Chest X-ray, AP view. Patient: 62 years old, sex F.
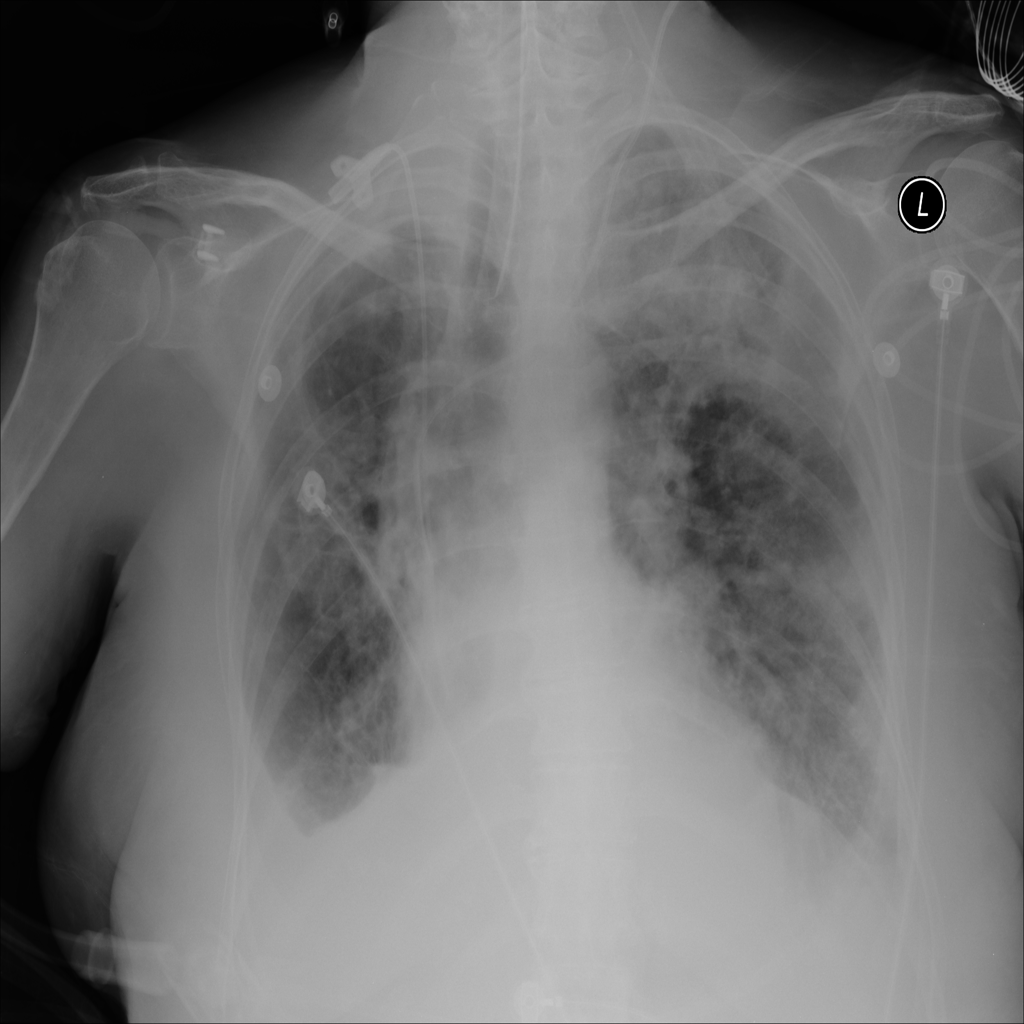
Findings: Infiltration